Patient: sex M, age 68
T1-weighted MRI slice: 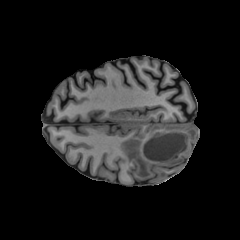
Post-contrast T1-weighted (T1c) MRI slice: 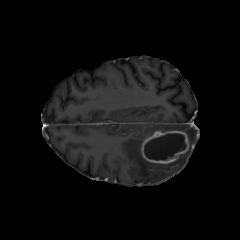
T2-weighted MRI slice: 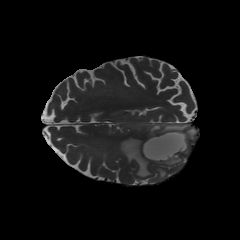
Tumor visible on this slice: yes
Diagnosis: Glioblastoma, IDH-wildtype
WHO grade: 4